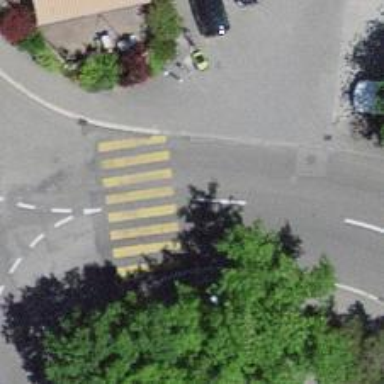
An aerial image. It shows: Zebra crossing on the road.